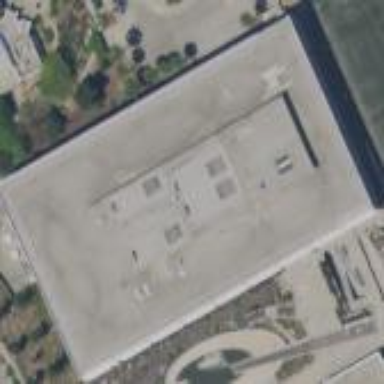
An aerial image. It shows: Commercial building.